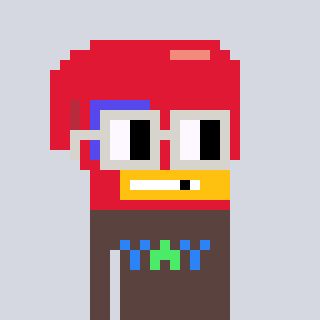
a pixel art character with square light gray glasses, a boxing glove-shaped head and a darkbrown-colored body on a cool background